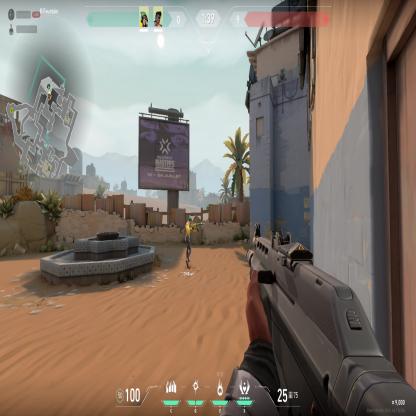
Label: teammate